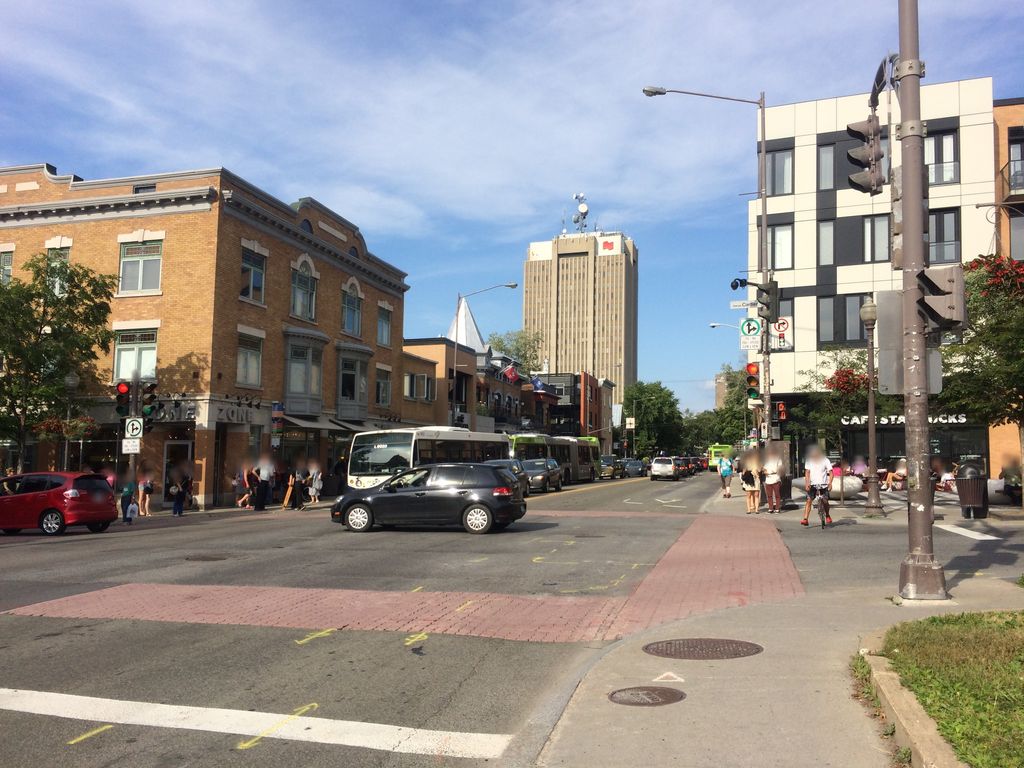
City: quebec_city